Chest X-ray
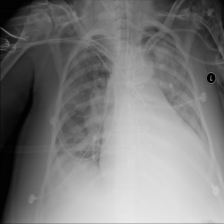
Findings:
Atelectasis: negative
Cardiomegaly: positive
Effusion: positive
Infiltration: negative
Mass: negative
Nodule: negative
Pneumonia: negative
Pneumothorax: negative
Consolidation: negative
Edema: negative
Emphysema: negative
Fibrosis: negative
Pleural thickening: negative
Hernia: negative